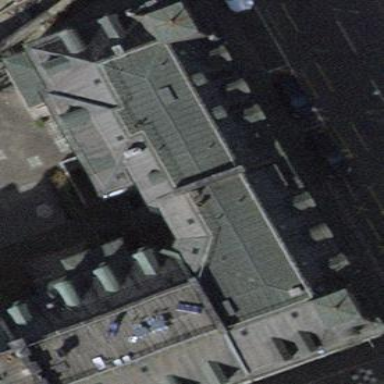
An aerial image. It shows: Dormitory building.